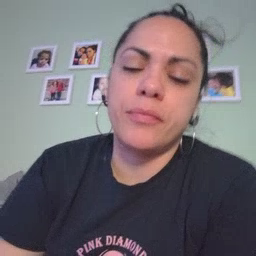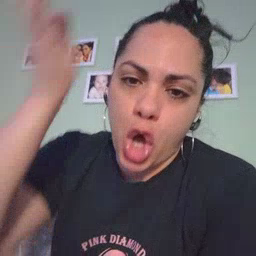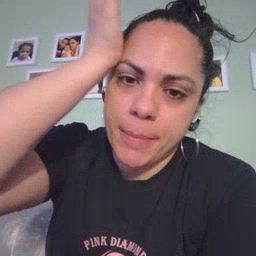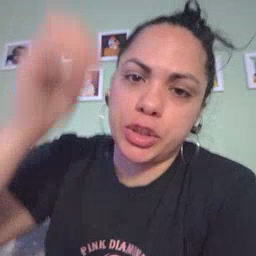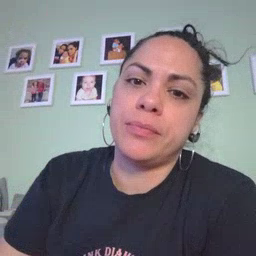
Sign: garbage